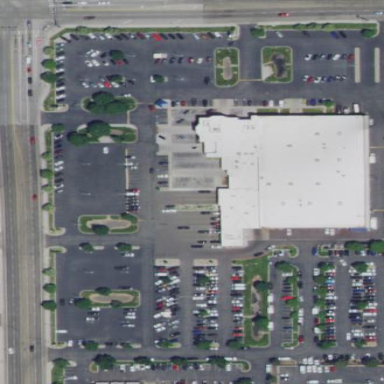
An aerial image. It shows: Building housing car shop.